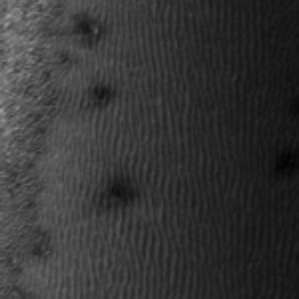
Label: frost